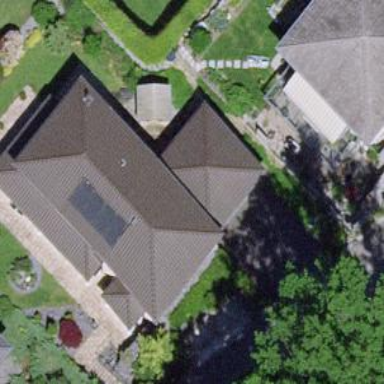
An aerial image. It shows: Garage.